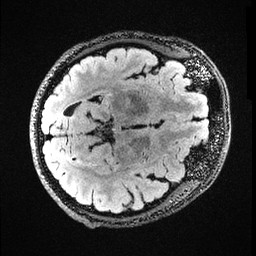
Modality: FLAIR
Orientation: axial
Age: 20
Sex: male
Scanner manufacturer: ge
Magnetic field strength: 3 T
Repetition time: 4.802 s
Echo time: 0.1158 s